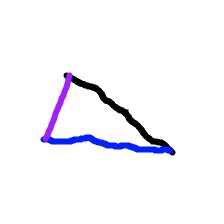
Shape: triangle